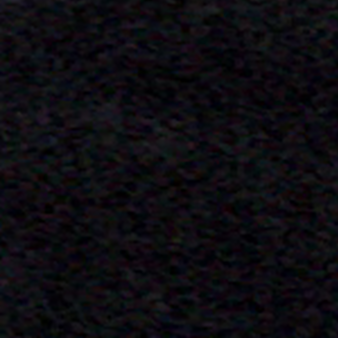
Label: other